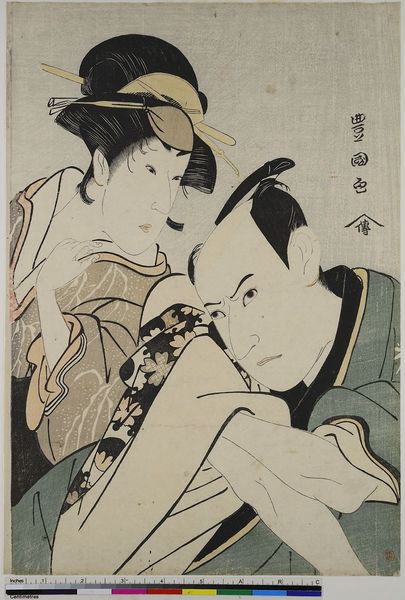
Titel: Die Schauspieler Ichikawa Yaozo III und Iwai Hanshiro in einem Sewamono
Künstler: Utagawa Toyokuni I
Standort: Hamburg
Institution: Museum für Kunst und Gewerbe Hamburg
Schlagwörter: mann, grün, frau, kleid, schwarz, türkis, arm, gewand, theater, seide, holzschnitt, japan, schrift, papier, man, zwei, farbe, figuren, japanisch, schriftzeichen, linie, geisha, druck, druckgraphik, druckgrafik, holzdruck, chinesisch, zeit, schauspieler, farbdruck, farbholzschnitt, schauspielerin, kalligraphie, kimono, kabuki, edo, reproduktionen, hokusai, druckerzeugnisse, theateraufführung, ukiyo